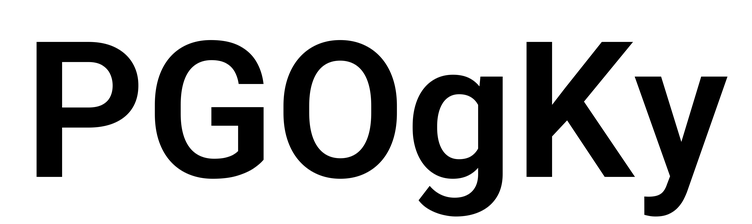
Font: Roboto_SemiBold